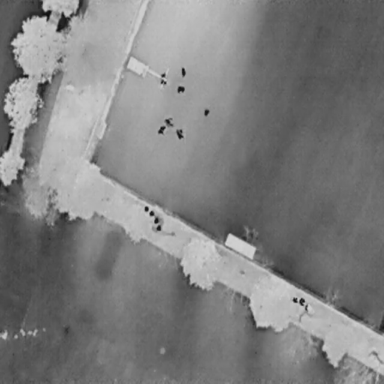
There are seven People in the infrared image.